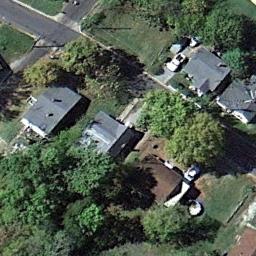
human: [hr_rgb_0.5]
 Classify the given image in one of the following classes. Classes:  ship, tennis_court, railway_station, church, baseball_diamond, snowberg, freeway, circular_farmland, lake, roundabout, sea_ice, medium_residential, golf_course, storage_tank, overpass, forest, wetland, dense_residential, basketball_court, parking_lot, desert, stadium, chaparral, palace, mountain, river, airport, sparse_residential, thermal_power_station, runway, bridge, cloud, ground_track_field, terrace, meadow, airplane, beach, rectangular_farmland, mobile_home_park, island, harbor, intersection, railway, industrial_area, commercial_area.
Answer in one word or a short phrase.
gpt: medium_residential